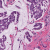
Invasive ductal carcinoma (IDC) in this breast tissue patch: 1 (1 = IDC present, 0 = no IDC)